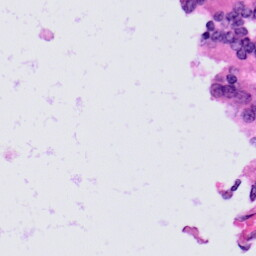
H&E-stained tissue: Prostate